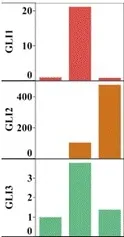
Gene expression analysis of MB1 and MB2. Histograms show mRNA levels of the indicated genes in MB1 and MB2 compared to normal cerebella (average of n = 7) as control (CTR). In detail. GLI family members. The values of Relative Quantification are expressed in linear scale for panels.
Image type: chart (chart)